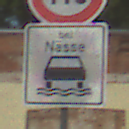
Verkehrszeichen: BeiNaesse
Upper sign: Geschwindigkeit110
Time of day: Midday
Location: Outdoor (Suburban)
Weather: PartlyCloudy
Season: NotSpecified
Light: Natural